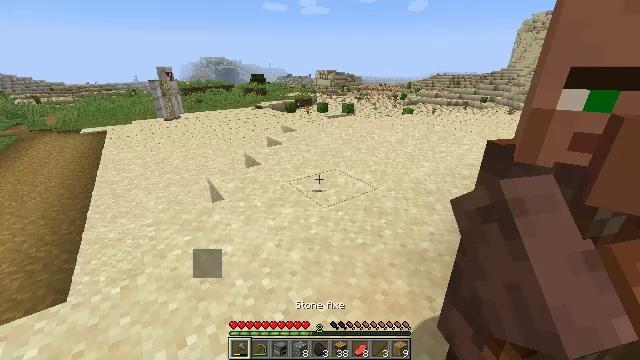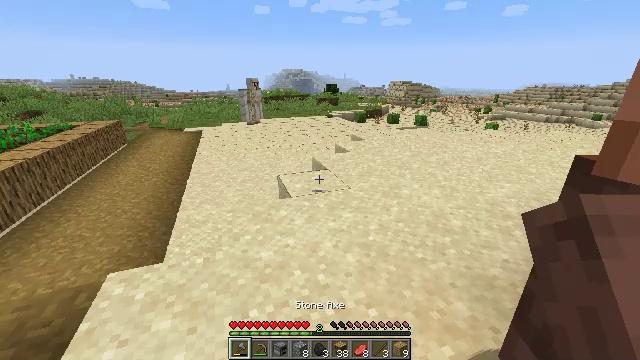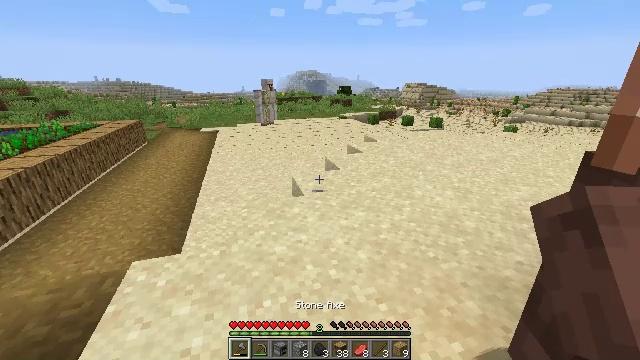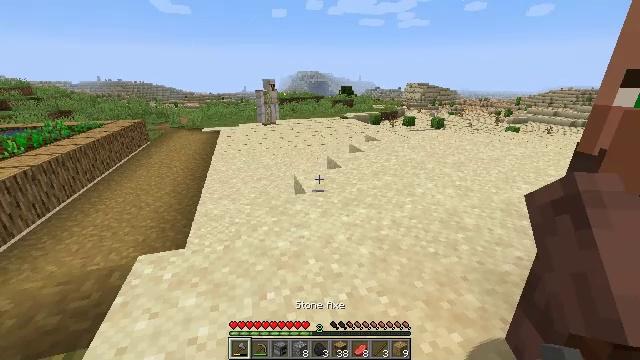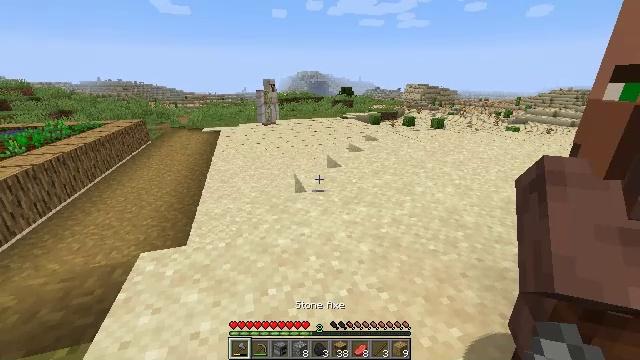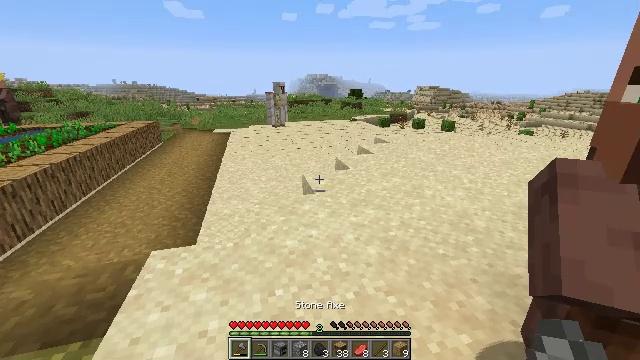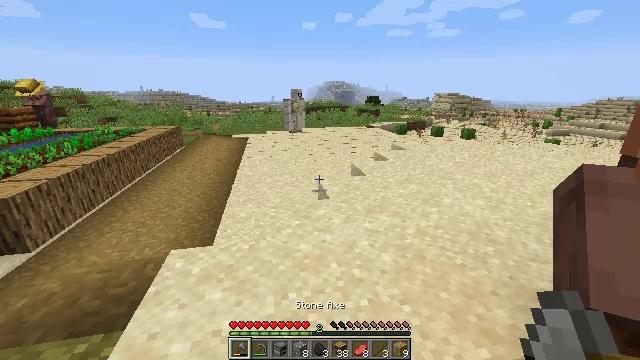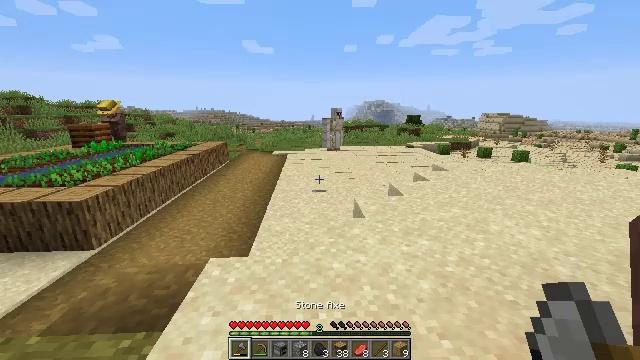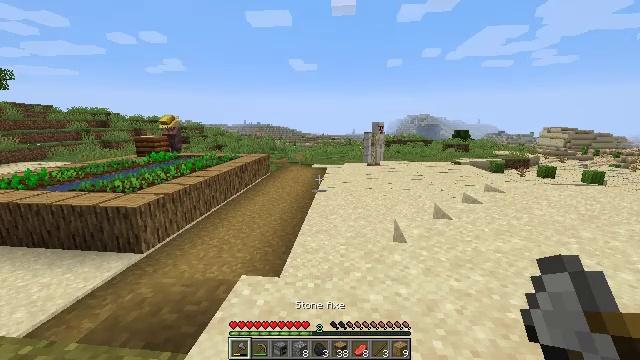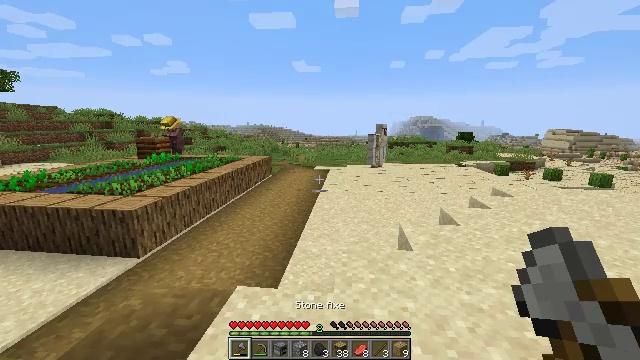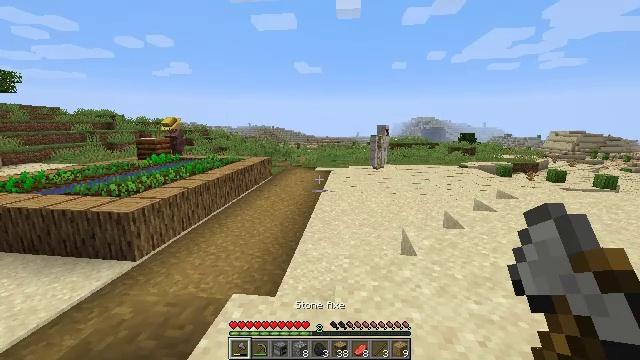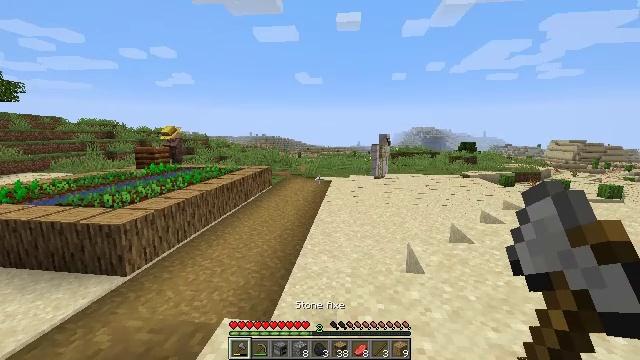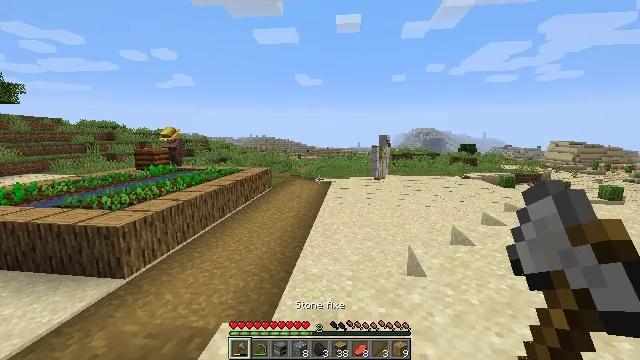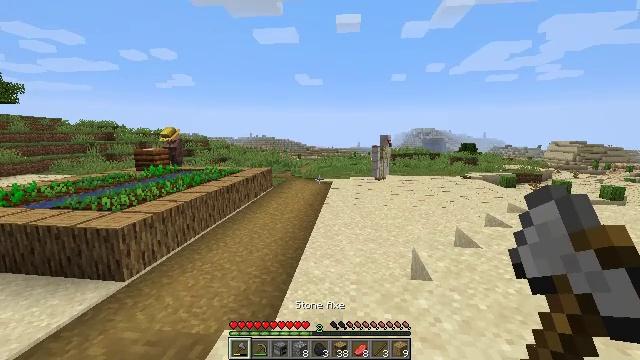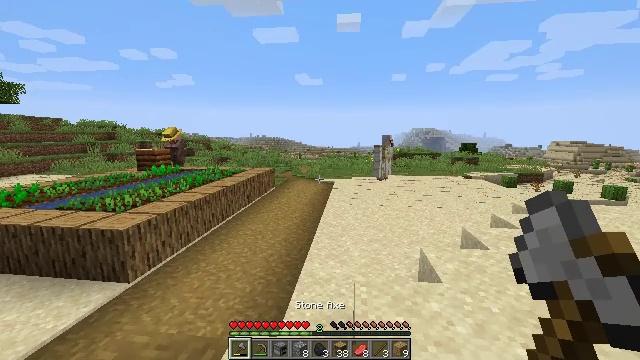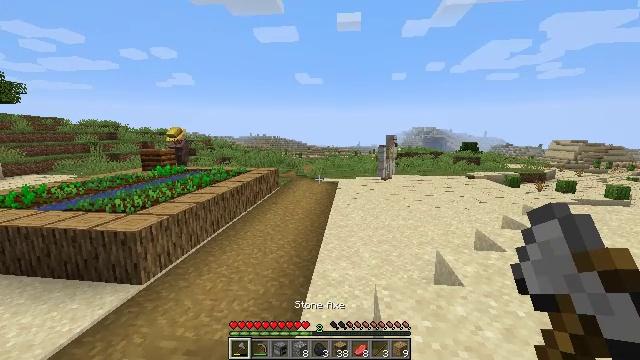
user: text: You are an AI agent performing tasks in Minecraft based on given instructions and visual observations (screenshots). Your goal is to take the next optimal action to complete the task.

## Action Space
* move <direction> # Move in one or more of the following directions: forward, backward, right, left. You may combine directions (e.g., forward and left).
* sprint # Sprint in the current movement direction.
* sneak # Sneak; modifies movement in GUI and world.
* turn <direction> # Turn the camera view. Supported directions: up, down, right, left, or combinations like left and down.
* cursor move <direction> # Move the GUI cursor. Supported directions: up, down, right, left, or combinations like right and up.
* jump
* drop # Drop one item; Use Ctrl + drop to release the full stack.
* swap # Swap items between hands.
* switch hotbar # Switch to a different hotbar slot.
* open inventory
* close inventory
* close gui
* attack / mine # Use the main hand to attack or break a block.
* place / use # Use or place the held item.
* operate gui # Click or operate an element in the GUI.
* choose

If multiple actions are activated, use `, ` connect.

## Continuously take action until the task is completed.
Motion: motion action
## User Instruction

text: Break the composter to recycle it.
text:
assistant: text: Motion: turn left and up
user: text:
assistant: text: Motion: turn left
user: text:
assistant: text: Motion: no_op
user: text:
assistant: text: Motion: no_op
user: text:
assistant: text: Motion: turn left
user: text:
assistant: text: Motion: turn left and up
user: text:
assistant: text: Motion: move forward, turn left and up
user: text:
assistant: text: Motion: move forward, turn left and up
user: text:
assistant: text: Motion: move forward
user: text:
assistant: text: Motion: move forward
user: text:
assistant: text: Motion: turn up
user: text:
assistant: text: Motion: no_op
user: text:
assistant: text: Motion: move left
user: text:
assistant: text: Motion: move left
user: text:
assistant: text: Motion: move left
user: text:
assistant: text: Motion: no_op
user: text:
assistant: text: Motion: no_op
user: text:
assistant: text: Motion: no_op
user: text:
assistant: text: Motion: turn left
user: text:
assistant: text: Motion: turn left
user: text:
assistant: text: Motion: turn left
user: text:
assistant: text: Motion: turn left
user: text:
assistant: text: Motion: no_op
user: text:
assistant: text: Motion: no_op
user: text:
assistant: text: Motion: turn left and up
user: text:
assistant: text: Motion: turn left and up
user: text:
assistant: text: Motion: turn left and up
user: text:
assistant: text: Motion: turn left and up
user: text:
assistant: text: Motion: move right, turn left and up
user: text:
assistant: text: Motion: move right, turn left